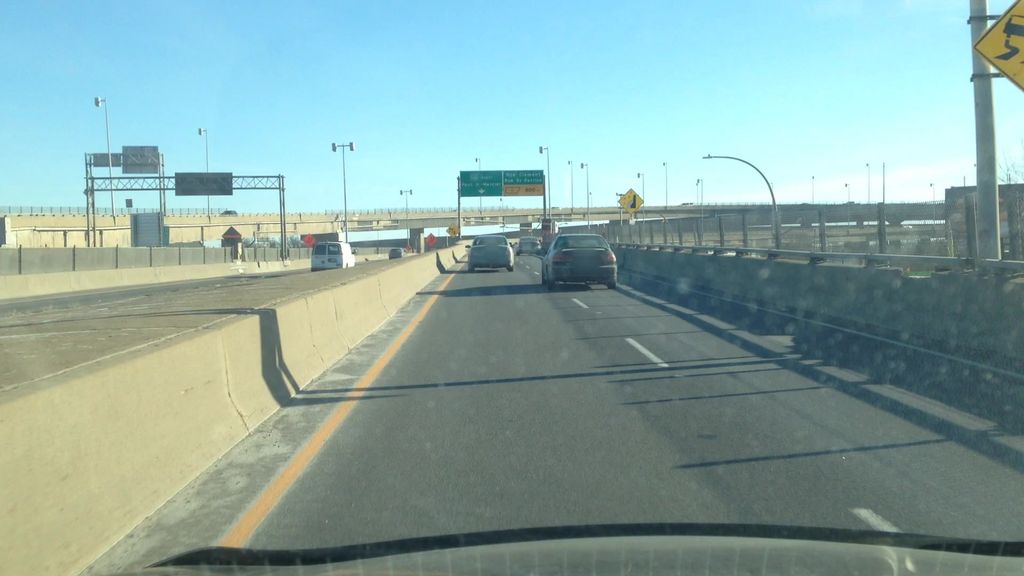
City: montreal